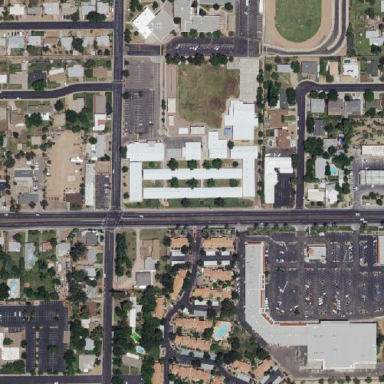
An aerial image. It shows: School.